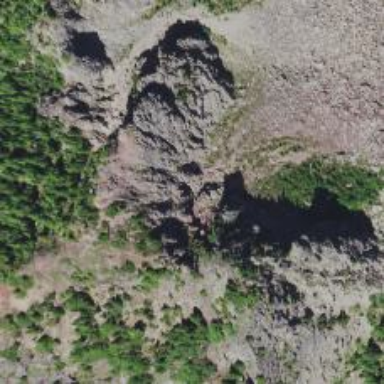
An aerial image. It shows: Natural cliff.